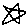
Label: star